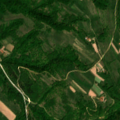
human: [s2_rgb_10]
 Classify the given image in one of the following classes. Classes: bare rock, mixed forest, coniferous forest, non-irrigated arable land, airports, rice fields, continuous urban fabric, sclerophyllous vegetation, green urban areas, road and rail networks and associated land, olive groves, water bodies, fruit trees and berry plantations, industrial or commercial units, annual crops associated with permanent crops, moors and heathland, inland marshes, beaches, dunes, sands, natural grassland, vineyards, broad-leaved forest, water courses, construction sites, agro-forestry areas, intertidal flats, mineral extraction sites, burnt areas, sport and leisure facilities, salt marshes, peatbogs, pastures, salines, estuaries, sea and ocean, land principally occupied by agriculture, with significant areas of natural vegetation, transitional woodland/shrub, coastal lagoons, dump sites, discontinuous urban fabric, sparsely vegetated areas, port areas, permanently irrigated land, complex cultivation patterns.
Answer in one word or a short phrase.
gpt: complex cultivation patterns, land principally occupied by agriculture, with significant areas of natural vegetation, broad-leaved forest